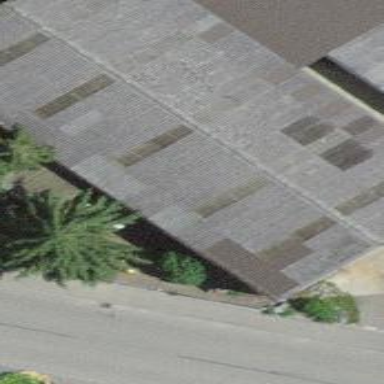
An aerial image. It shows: Warehouse building.